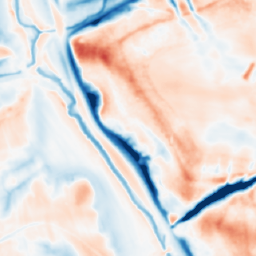
Category: multiscale
Decomposition family: dog_multiscale
Decomposition parameters: sigma_ratio: 1.6
n_scales: 5
base_sigma: 1
Upsampling method: area
Upsampling parameters: scale: 2
Upsampling scale: 2